Describe the contrast between these two images.
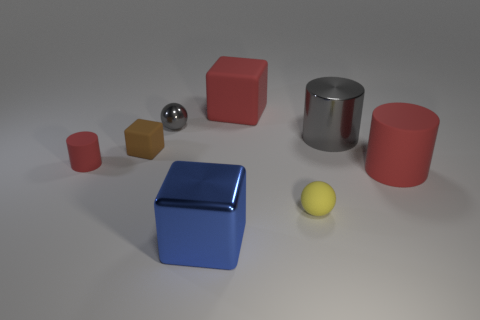
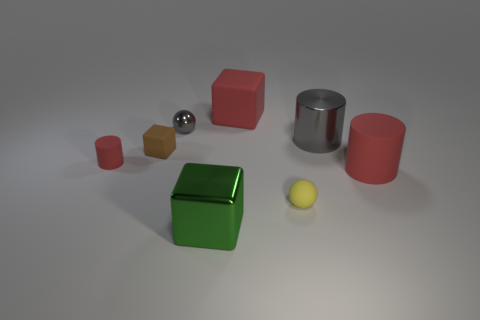
the blue block became green
the blue thing changed to green
the blue object changed to green
the blue metal cube turned green
the large blue shiny cube that is in front of the large gray thing became green
the large blue metal block that is in front of the tiny brown block changed to green
the big blue metallic block that is in front of the small yellow ball turned green